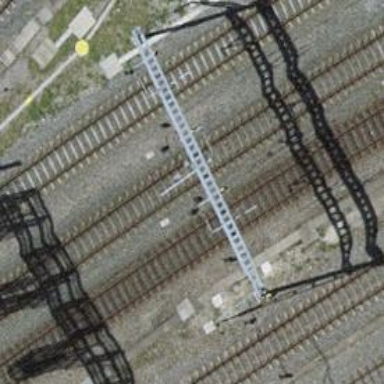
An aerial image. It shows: Single railway track with electrification through contact line.